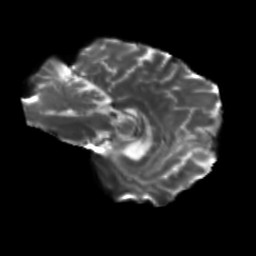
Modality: T2w
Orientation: sagittal
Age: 62
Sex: female
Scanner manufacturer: siemens
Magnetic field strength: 3 T
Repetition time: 5.25 s
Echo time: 0.08 s